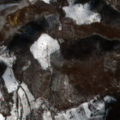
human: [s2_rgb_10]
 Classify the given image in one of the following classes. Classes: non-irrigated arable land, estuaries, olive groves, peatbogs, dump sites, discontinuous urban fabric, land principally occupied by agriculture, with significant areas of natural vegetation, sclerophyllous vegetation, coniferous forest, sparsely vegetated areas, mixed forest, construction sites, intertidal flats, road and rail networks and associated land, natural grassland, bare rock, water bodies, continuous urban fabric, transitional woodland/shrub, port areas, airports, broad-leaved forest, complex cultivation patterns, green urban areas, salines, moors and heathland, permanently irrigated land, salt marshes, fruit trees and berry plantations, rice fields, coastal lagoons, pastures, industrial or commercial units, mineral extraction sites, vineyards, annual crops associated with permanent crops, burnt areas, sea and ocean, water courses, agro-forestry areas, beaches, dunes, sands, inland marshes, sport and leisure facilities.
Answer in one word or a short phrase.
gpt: land principally occupied by agriculture, with significant areas of natural vegetation, broad-leaved forest, transitional woodland/shrub